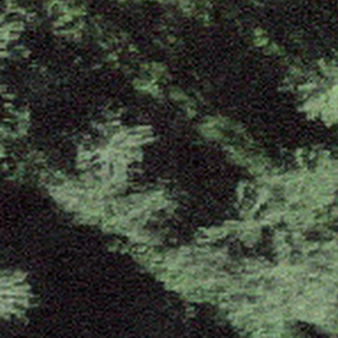
Label: other